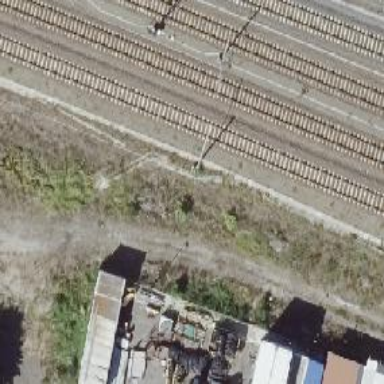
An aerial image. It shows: Catenary mast for power lines.